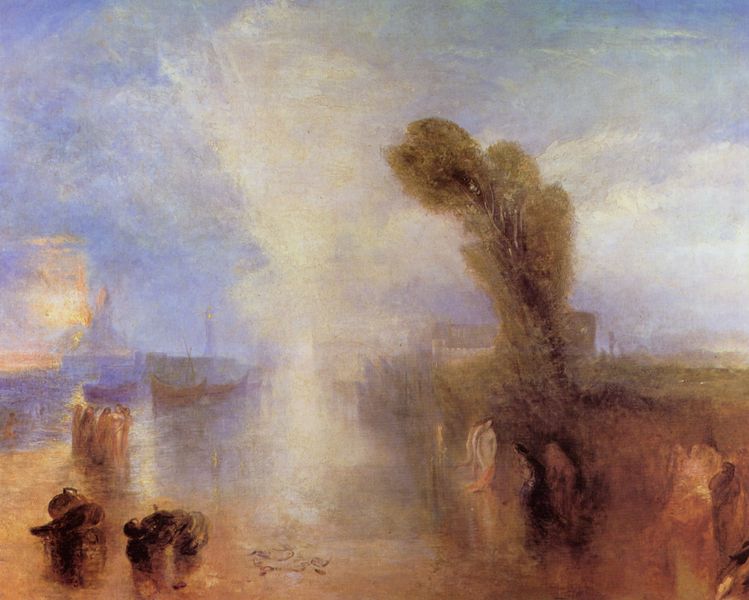
Titel: Neapolitanische Fischermädchen, die beim Baden bei Mondlicht überrascht werden
Künstler: William Turner
Standort: San Marino (California)
Institution: Henry E. Huntington Library and Art Gallery
Schlagwörter: baum, blau, blätter, dunkel, felsen, feuer, gemälde, gruppe, himmel, meer, nackt, wasser, weiß, wolken, akte, aquarell, baden, badende, bäume, fluss, frauen, gelb, grün, impressionismus, landschaft, menschen, mädchen, sand, see, stadt, ufer, äste, braun, grau, hell, hintergrund, holz, köpfe, licht, mitte, orange, vordergrund, gebäude, gras, haus, rot, wiese, wolke, beige, expressionismus, signatur, öl, horizont, pfähle, spiegelung, wind, zweige, gewässer, kirche, rauch, sonne, insel, personen, tal, wasserfall, boot, boote, turm, engel, skulptur, bewölkt, landschft, gischt, küste, schiff, schiffe, segel, strand, welle, perspektive, venedig, studie, fischer, gepäck, wüste, dunst, farbe, formen, nebel, hafen, kähne, kai, romantik, dampf, dampfer, sturm, stämme, tornado, turner, wetter, umriss, bucht, silhouetten, pfosten, bad, waschen, helligkeit, türme, diesig, explosion, strahlen, fischerboote, mole, leuchtturm, windig, abgrund, staub, helm, villa, helme, verschwommen, verwischt, fresko, windhose, schemen, schief, wasserspiegel, fische, bauwerke, mülleimer, aufgelöst, holzpfosten, william turner, william, badebucht, geschäum, golf von venedig, geysir, tonnen, menschen gruppe, 19 jh., stazb